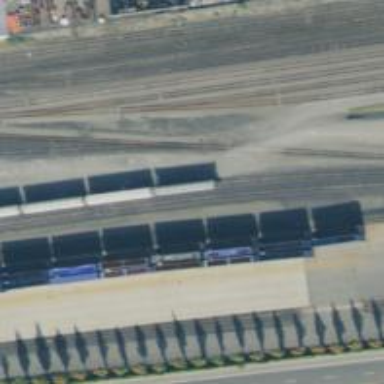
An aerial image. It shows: Railway yard.